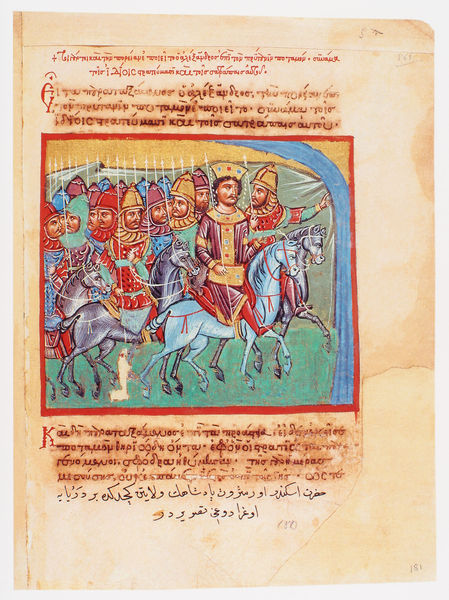
Titel: Der griechische Alexanderroman
Institution: Venedig, Hellenic Institute Codex Gr. 5
Schlagwörter: blau, fluss, gelb, grün, menschen, bunt, grau, männer, zeichnung, rot, rahmen, bild, vorhang, gold, blatt, krone, pferd, pferde, reiter, reiten, schrift, farbe, vergilbt, könig, lanze, soldaten, buch, seite, illustration, militär, text, buchstaben, helm, ritter, armee, schimmel, helme, arabisch, mittelalter, krieger, kreuzzug, lanzen, speer, karl, miniatur, latein, schilde, wörter, buchmalerei, koran